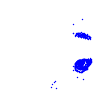
Particle: electron